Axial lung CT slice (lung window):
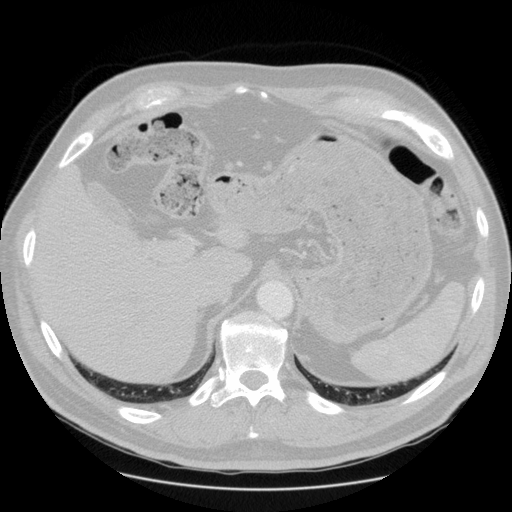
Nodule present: no